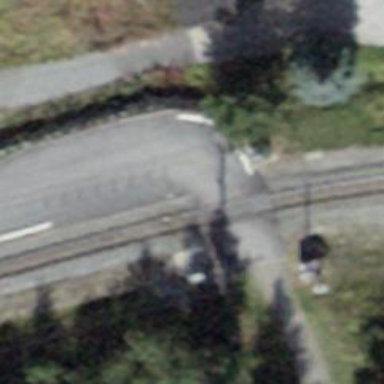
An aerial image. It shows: Crossing for the railway.